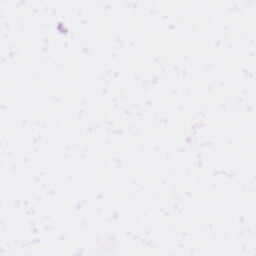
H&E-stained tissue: Skin